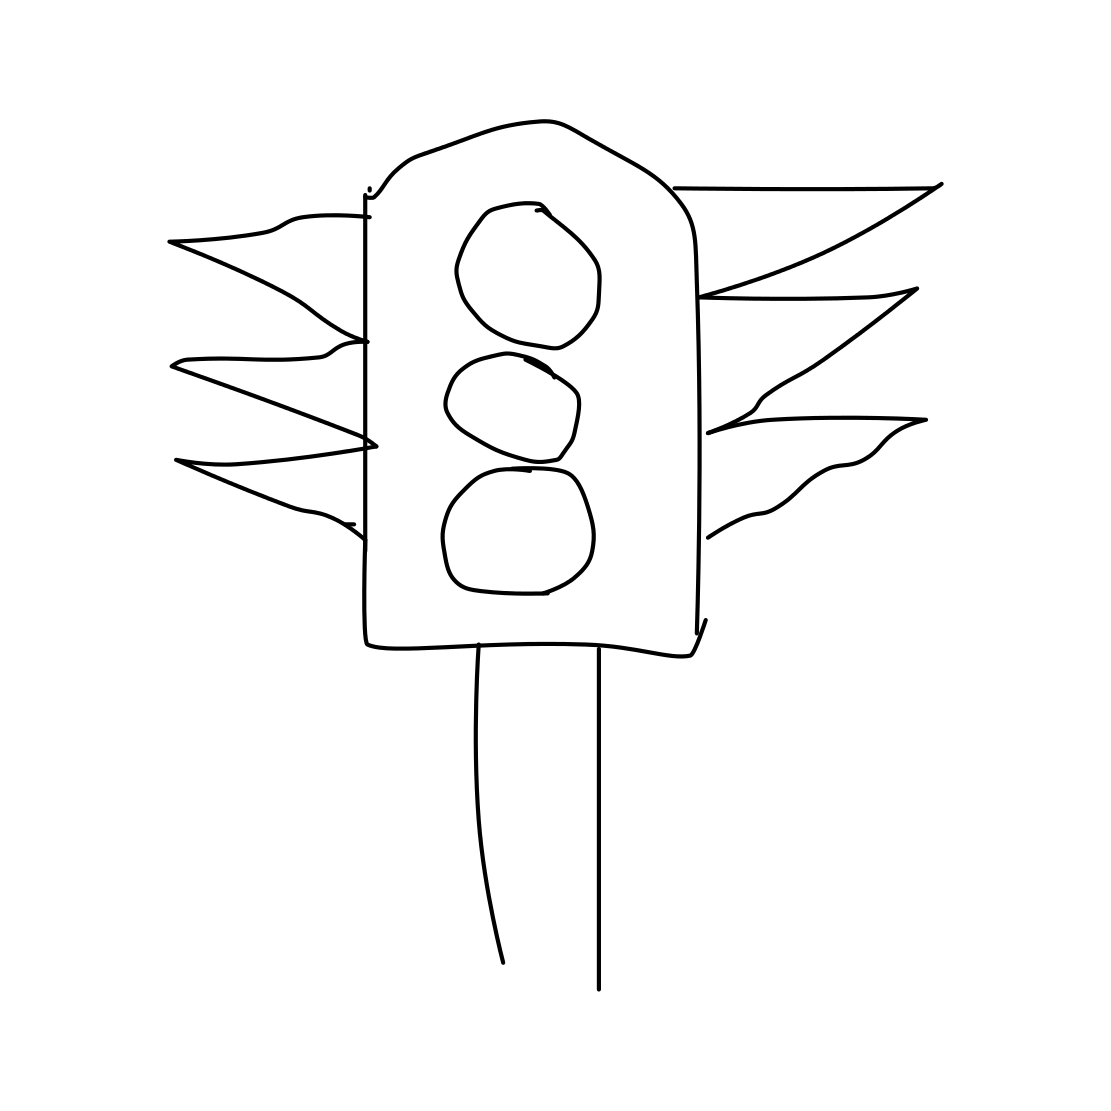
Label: traffic light